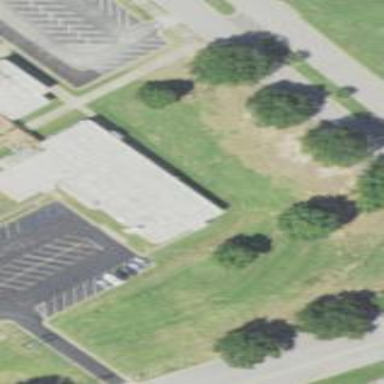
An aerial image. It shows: School building.